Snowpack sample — Loveland Pass, Silver Plume, Colorado, USA (1/12/25, 11:40 AM MST)
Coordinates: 39.66, -105.88
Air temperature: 7 °F
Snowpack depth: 140 cm
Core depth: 10 cm
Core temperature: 41 °F
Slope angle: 11°, slope face: 30°
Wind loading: high
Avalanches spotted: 2
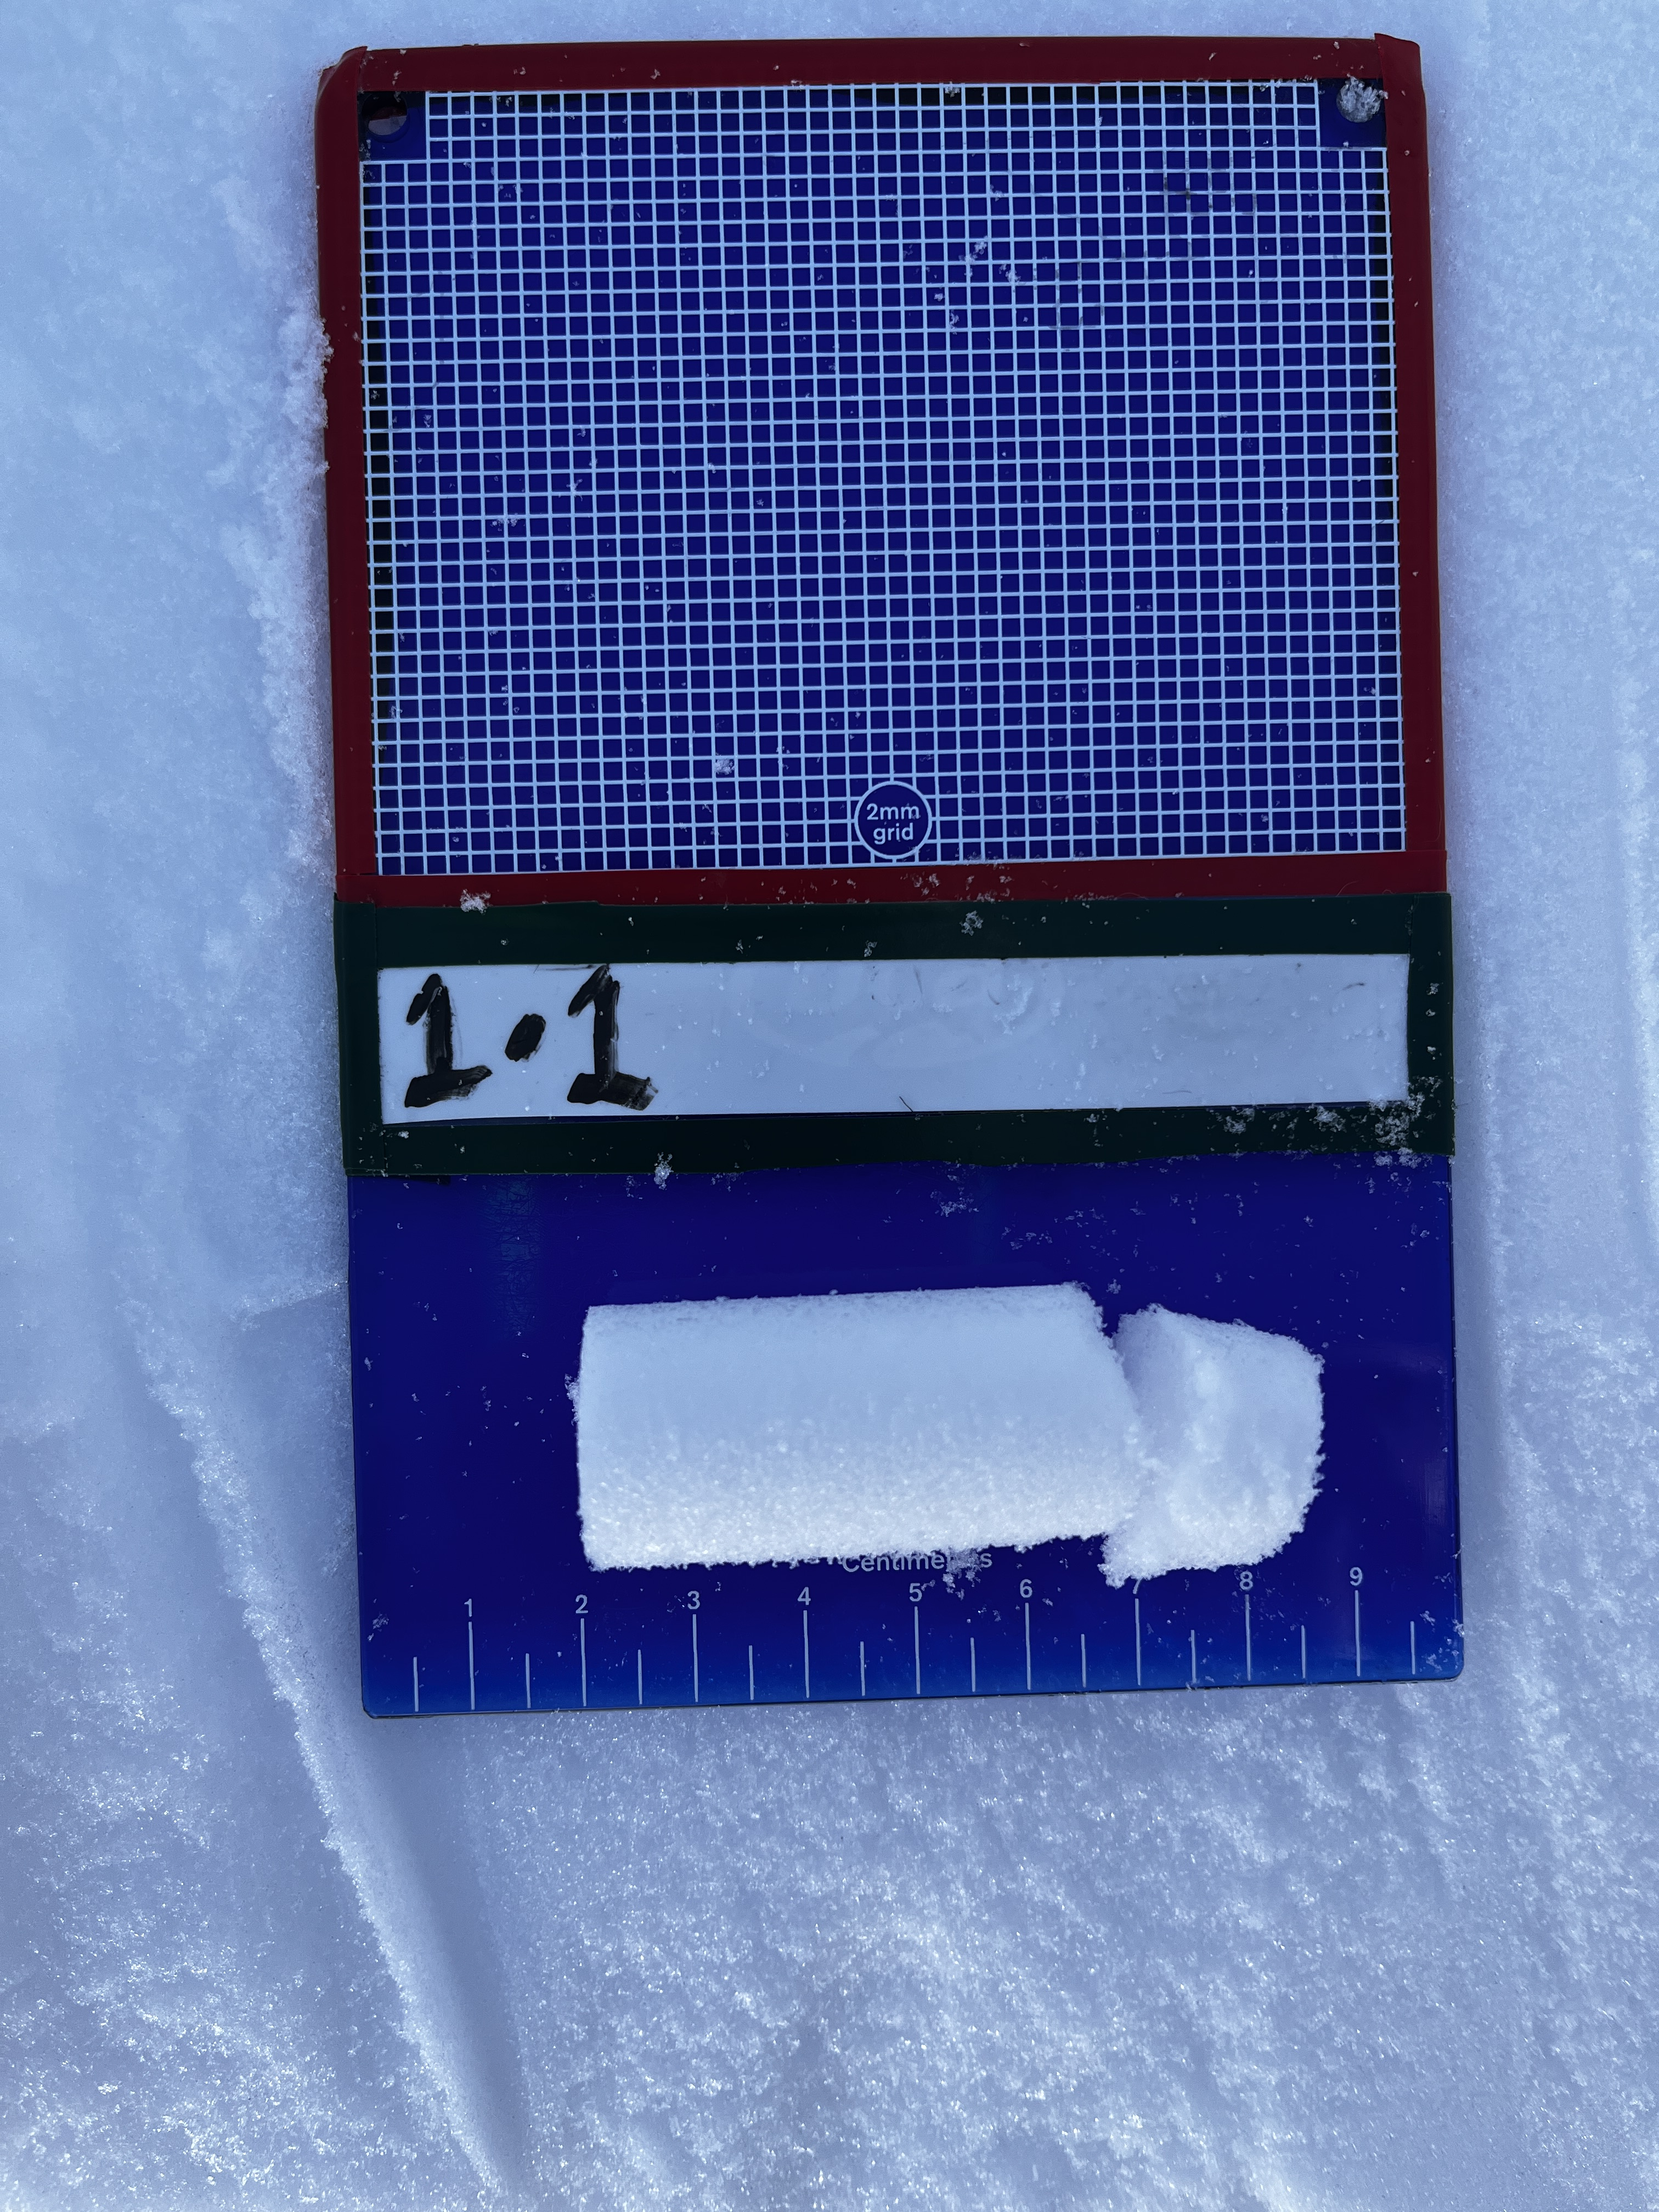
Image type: crystal_card
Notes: Pilot using slightly modified coring method that took too large segment for snow profile picturing, advised not to use in higher level models. Two avalanche on south face nearby, partially cloudy with light snow in the last 24 hours. Lots of wind loading on eastern features.